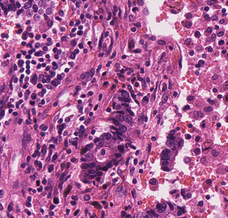
Tumor epithelial tissue: yes
Tumor-associated stroma tissue: yes
Normal tissue: no